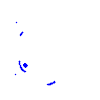
Particle: kaon